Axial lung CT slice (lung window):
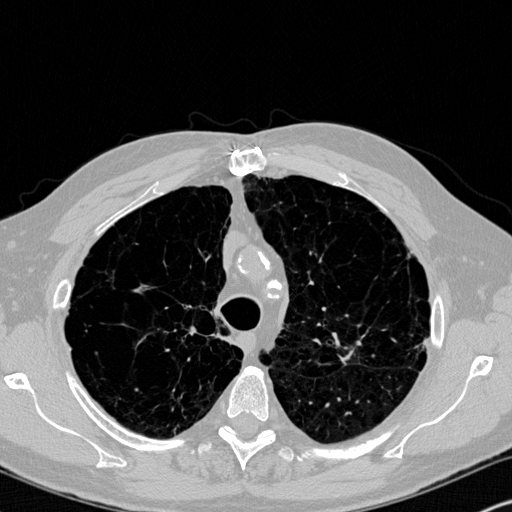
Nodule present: no